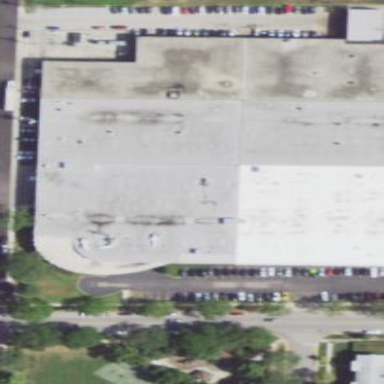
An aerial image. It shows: Industrial building.